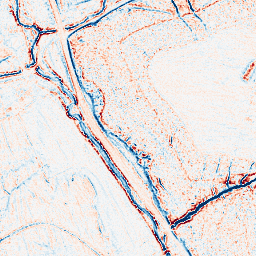
Category: edge_preserving
Decomposition family: anisotropic_diffusion
Decomposition parameters: iterations: 5
kappa: 10
gamma: 0.15
Upsampling method: bilinear
Upsampling parameters: scale: 4
Upsampling scale: 4